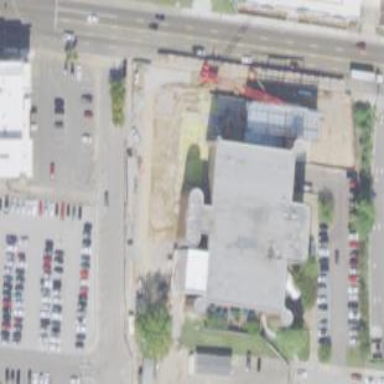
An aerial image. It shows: Building.